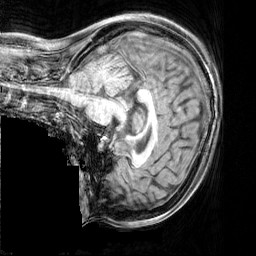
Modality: T1w
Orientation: sagittal